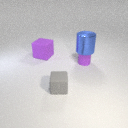
small purple rubber cylinder to the right of large purple rubber cube